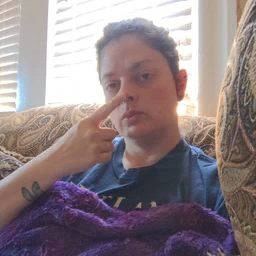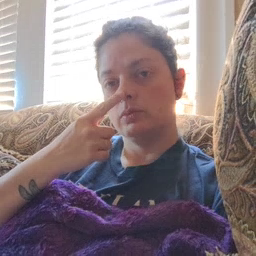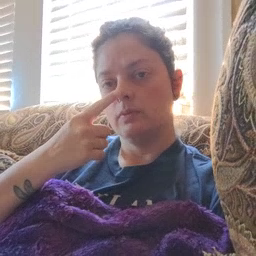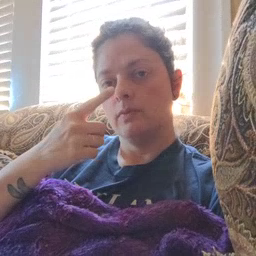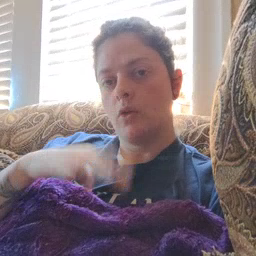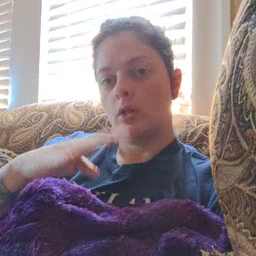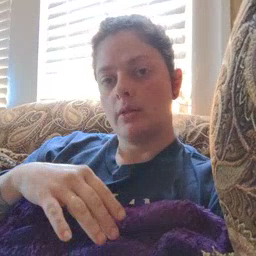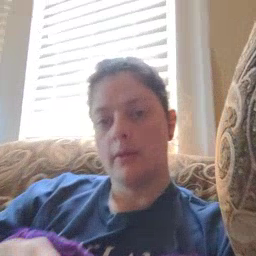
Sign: fall